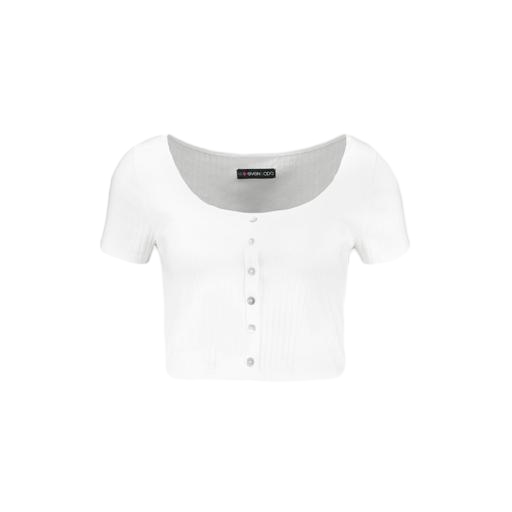
white short-sleeved top, white scoop neck crop top, white short sleeved button, white background